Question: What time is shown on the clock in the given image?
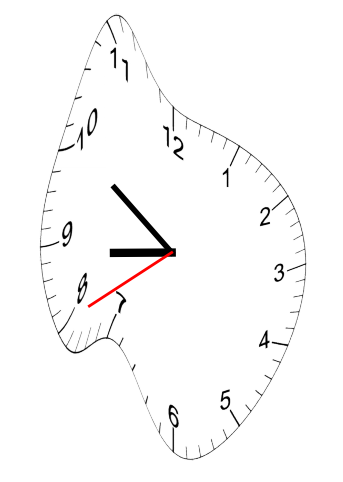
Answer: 08:50:40